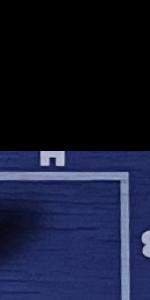
Label: Empty